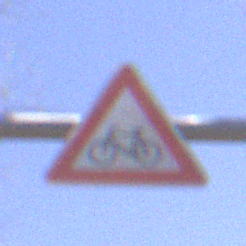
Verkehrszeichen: RadverkehrRechts
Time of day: Midday
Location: Outdoor (Nature)
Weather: Clear
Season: NotSpecified
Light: Natural